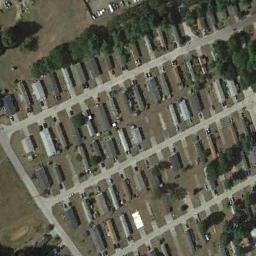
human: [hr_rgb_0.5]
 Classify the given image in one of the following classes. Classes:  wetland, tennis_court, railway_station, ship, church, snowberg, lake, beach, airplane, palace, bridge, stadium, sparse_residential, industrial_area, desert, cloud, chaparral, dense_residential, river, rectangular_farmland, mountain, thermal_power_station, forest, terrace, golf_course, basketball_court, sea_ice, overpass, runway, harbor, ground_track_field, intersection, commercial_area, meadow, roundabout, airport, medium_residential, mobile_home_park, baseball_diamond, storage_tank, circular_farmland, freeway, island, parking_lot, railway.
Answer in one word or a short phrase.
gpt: mobile_home_park